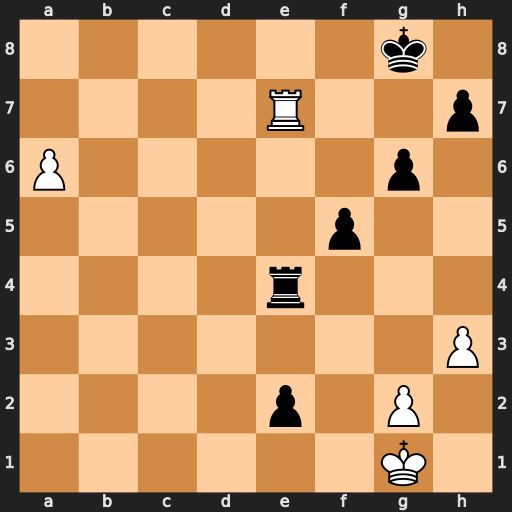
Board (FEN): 6k1/4R2p/P5p1/5p2/4r3/7P/4p1P1/6K1
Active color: w
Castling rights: -
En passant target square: -
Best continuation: Rxe4 fxe4 Kf2